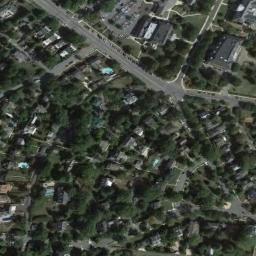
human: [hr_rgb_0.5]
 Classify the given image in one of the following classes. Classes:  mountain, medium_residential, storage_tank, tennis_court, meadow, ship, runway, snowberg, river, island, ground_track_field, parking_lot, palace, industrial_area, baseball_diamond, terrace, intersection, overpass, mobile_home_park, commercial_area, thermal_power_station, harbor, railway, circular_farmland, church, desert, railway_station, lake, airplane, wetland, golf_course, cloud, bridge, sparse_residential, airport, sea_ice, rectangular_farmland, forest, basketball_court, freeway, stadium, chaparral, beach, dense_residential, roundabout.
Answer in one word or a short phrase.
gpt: dense_residential